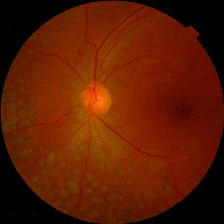
Diabetic retinopathy grade: No DR